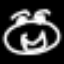
Label: frog